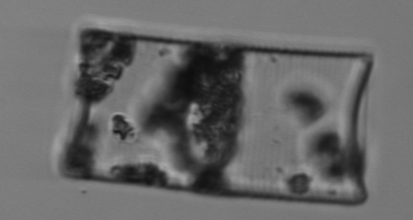
Label: Guinardia_flaccida